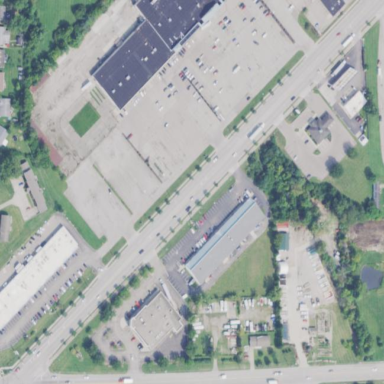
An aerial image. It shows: Commercial area.